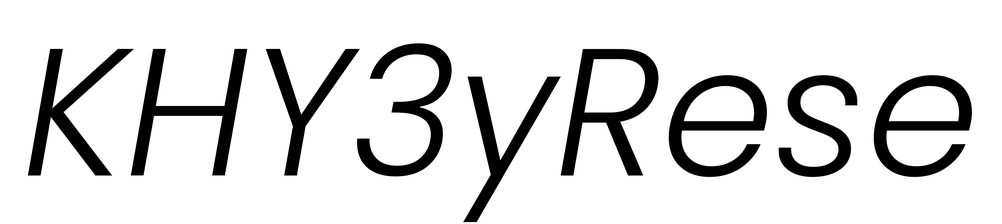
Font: Poppins-LightItalic